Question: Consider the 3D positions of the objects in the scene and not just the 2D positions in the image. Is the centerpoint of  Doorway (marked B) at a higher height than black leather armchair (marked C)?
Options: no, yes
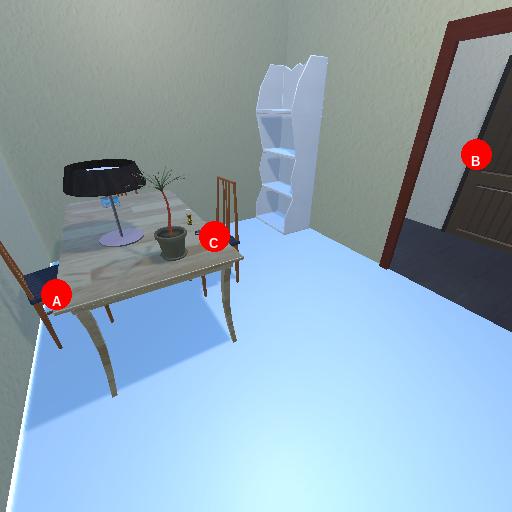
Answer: no